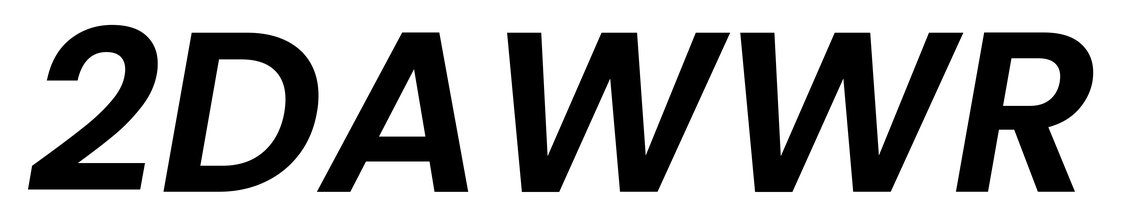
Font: Poppins-SemiBoldItalic